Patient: sex M, age 36
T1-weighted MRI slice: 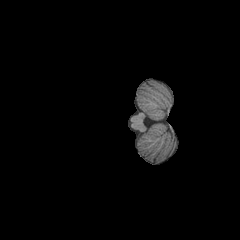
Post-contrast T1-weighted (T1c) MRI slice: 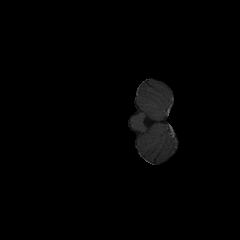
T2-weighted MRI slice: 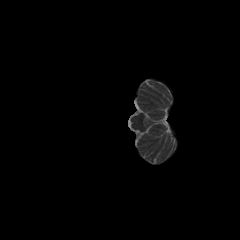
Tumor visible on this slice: no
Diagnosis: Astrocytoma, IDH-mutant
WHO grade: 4